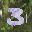
Label: 3